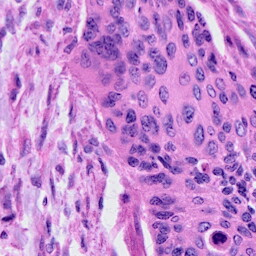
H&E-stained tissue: Cervix